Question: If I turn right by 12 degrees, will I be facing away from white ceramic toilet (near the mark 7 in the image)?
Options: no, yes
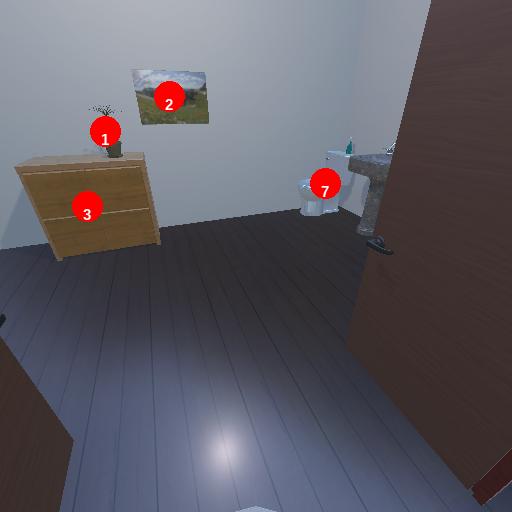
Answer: no